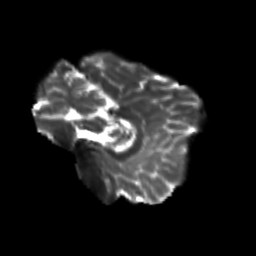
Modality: T2w
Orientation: sagittal
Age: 23
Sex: female
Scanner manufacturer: siemens
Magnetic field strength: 3 T
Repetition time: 3.5 s
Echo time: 0.113 s